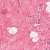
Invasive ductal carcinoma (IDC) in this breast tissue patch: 0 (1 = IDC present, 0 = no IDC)